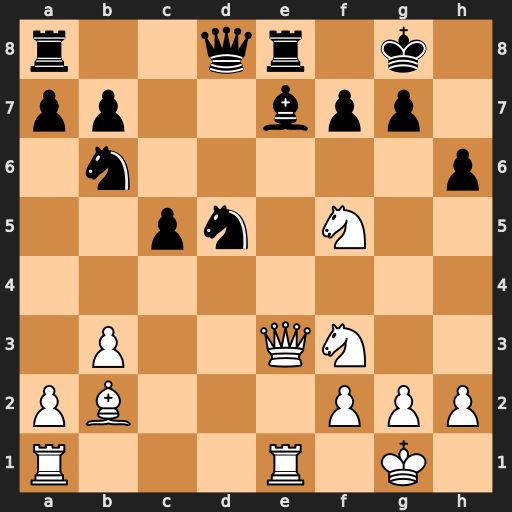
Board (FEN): r2qr1k1/pp2bpp1/1n5p/2pn1N2/8/1P2QN2/PB3PPP/R3R1K1
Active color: w
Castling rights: -
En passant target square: -
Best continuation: Nxh6+ gxh6 Qxh6